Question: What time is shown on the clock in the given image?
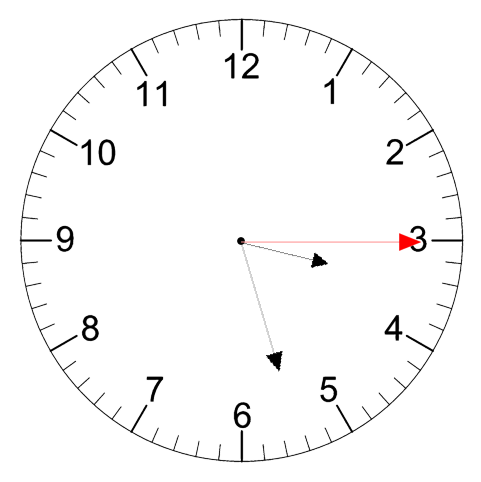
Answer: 03:27:15